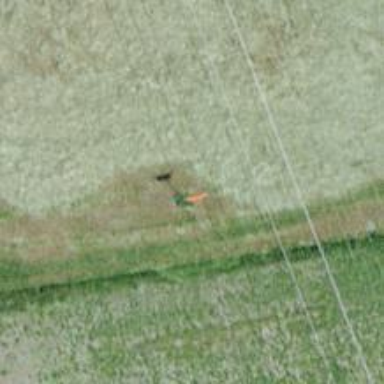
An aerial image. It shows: Pole supporting roof covering pipeline marker.